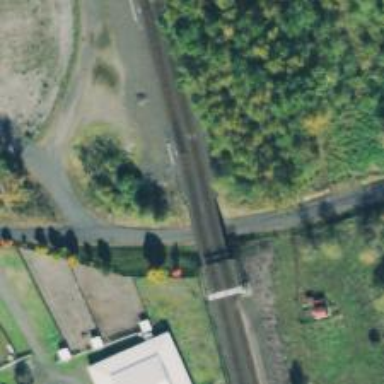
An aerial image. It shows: Railway signal.